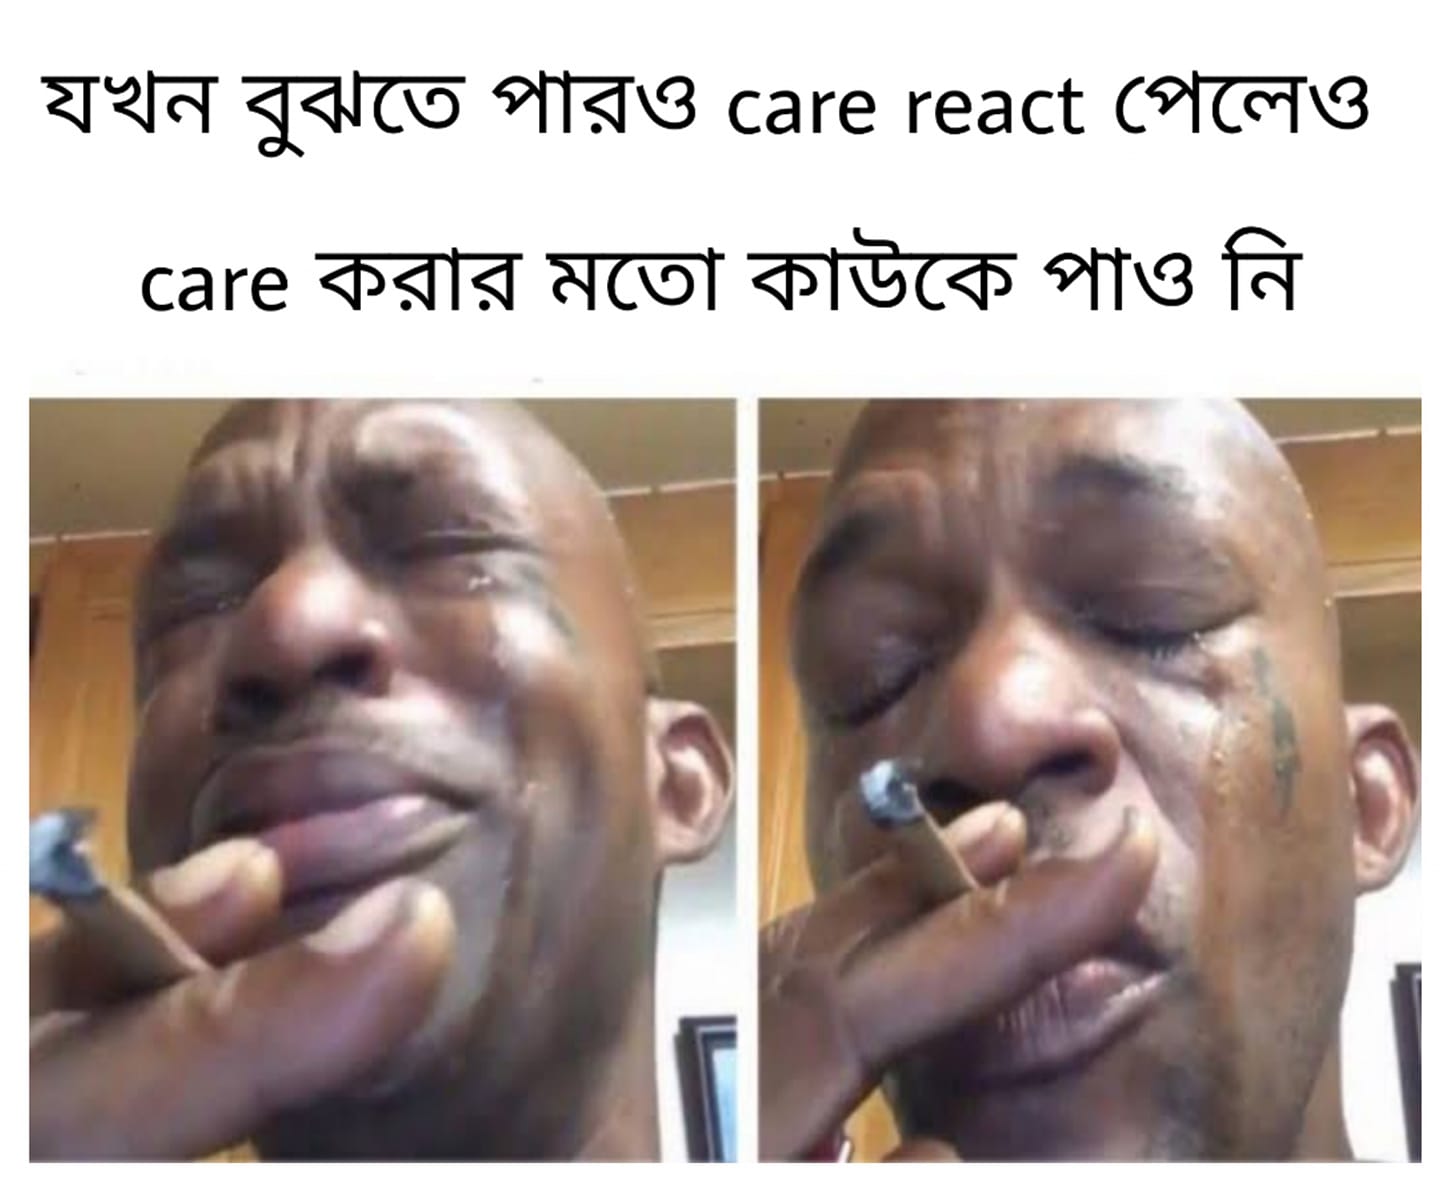
Caption: যখন বুঝতে পারও care react পেলেও    care করার মতো কাউকে পাও নি
Label: non-hate